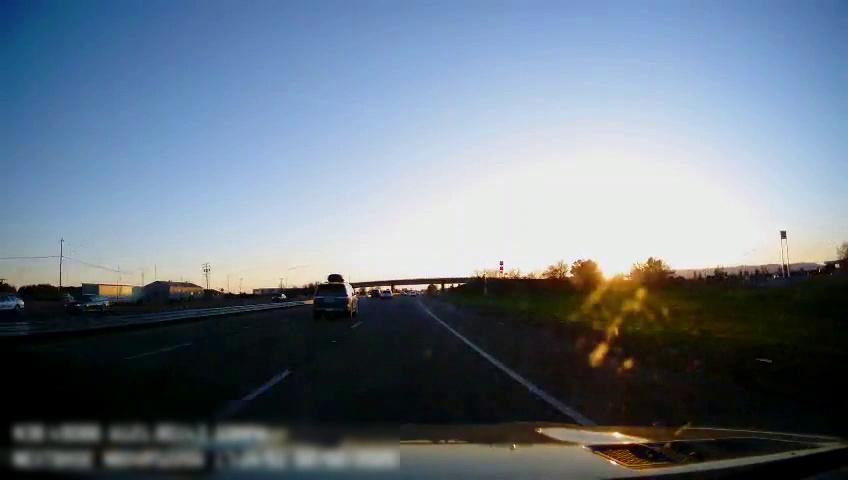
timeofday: Day
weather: Sunny
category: Drivable Space
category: Drivable Space
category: Vehicles | SUV
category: Vehicles | SUV
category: Vehicles | SUV
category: Vehicles | SUV
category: Vehicles | SUV
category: Vehicles | SUV
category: Lanes | Alternate Lane
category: Lanes | Alternate Lane
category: Lanes | Current Lane
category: Lanes | Alternate Lane